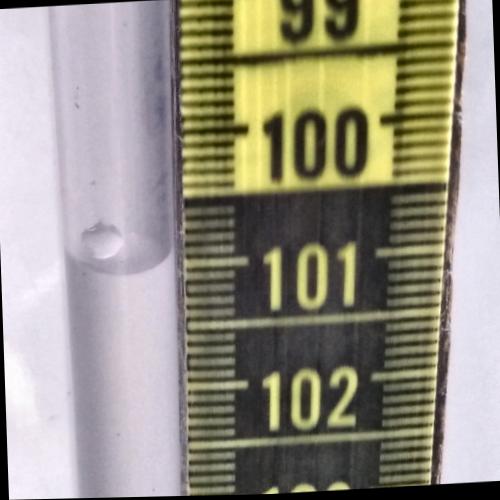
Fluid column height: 101.0 cm